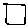
Label: square